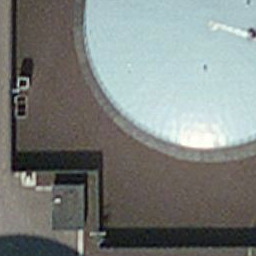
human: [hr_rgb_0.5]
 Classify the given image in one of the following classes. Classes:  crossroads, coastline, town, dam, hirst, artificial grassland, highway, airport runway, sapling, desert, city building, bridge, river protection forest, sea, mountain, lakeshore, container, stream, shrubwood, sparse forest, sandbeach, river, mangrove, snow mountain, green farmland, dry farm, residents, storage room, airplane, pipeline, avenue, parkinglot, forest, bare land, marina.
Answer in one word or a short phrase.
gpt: storage room